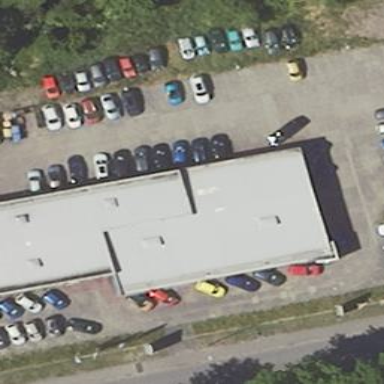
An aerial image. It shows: Building that houses car shop.